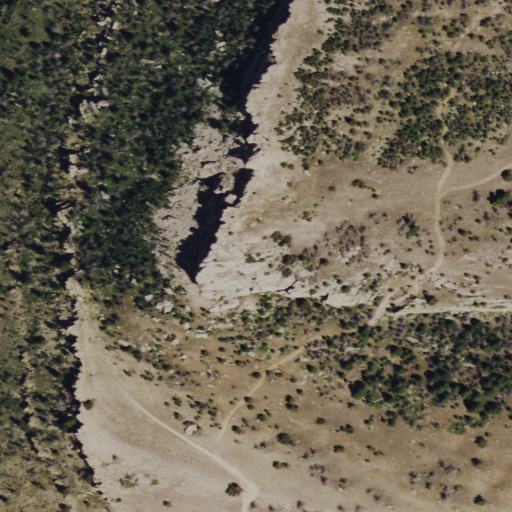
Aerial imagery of mountain in Wyoming named Fairfield Hill containing shrub, evergreen forest, and grassland